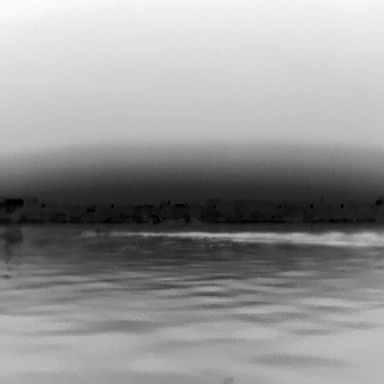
There is a canoe in the infrared image.